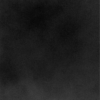
Label: dusty